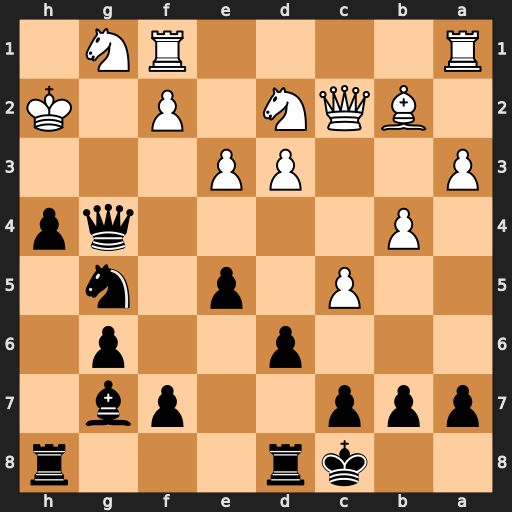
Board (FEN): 2kr3r/ppp2pb1/3p2p1/2P1p1n1/1P4qp/P2PP3/1BQN1P1K/R4RN1
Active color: b
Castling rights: -
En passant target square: -
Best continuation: h3 f3 Qg2#